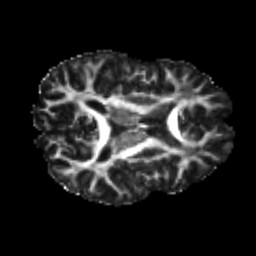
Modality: FA
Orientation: axial
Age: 21
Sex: male
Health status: healthy
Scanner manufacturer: philips
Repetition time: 7.477 s
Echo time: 0.08753 s